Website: crate-barrel
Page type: customer-info-address
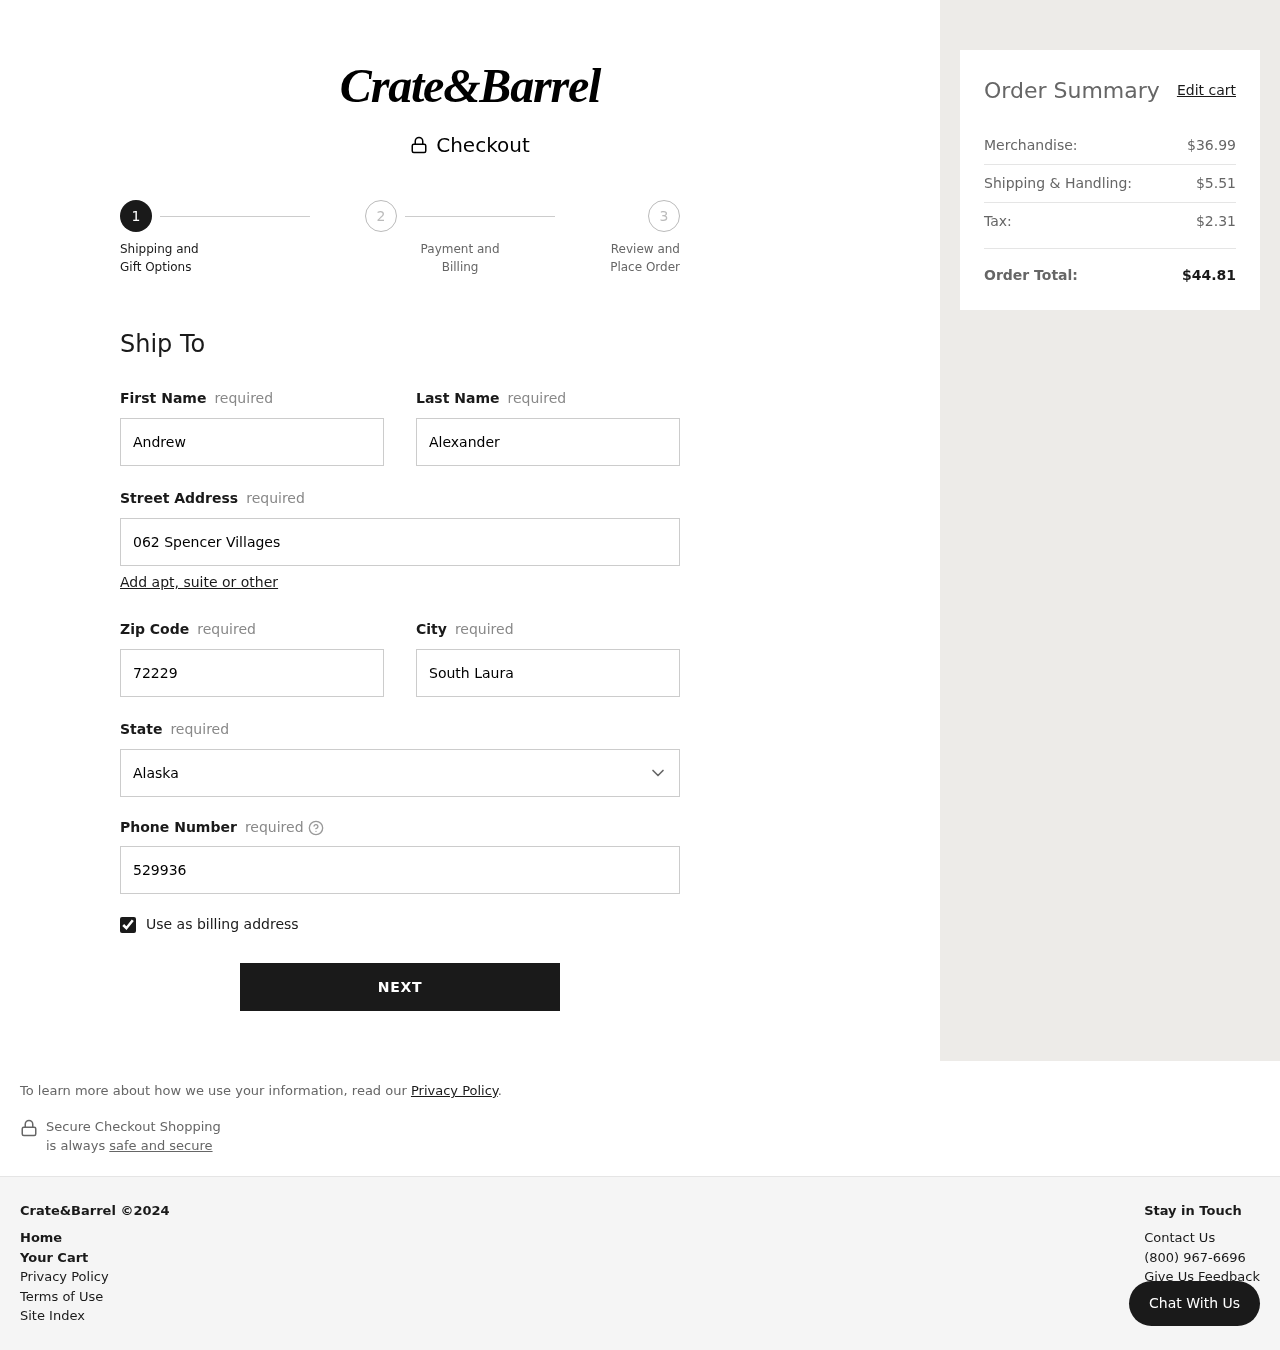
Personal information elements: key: PII_CITY
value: South Laura
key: PII_FIRSTNAME
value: Andrew
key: PII_LASTNAME
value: Alexander
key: PII_PHONE
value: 5299369553
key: PII_POSTCODE
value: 72229
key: PII_STATE
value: Alaska
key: PII_STREET
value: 062 Spencer Villages
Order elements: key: ORDER_SUBTOTAL
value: $36.99
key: ORDER_SHIPPING_COST
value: $5.51
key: ORDER_TAX
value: $2.31
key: ORDER_TOTAL
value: $44.81